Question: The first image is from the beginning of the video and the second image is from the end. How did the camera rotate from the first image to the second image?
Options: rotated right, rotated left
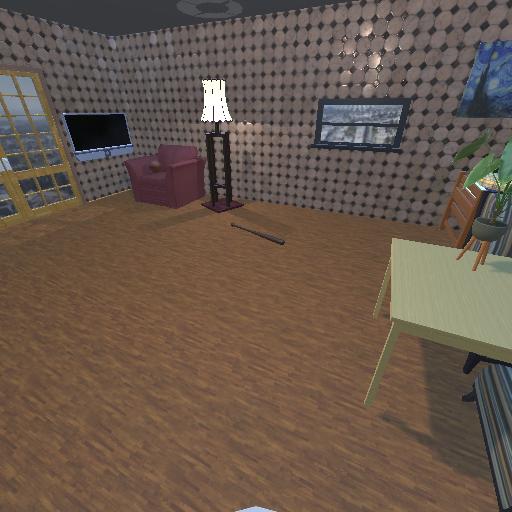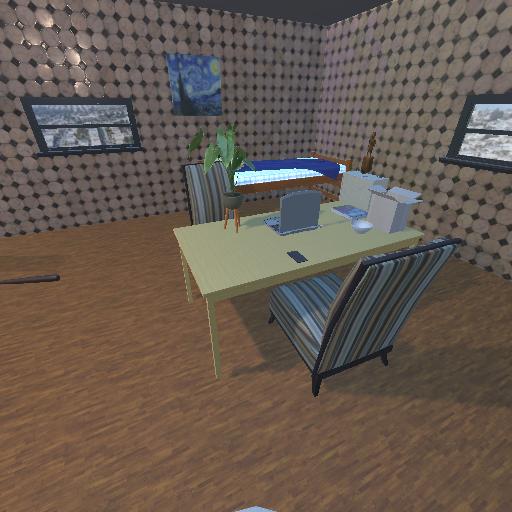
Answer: rotated right